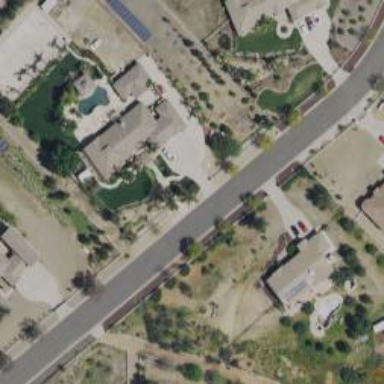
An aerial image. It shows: Driveway leading to service road.